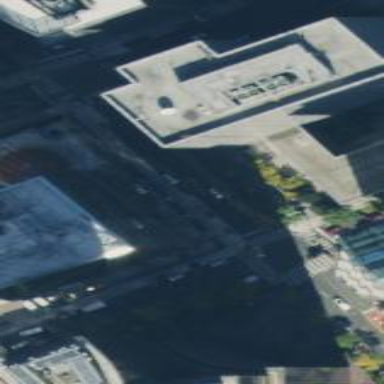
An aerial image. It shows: Office building with glass roof.